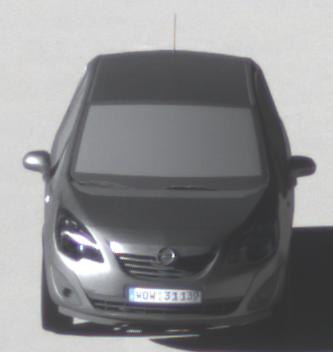
Make: Opel
Model: Meriva 1.4
Detailed model: Meriva (B)
Model produced from: 2010/05
Model produced until: 2013/11
Doors: 5
Color: gray
Road condition: dry road
Daytime: morning or afternoon
Contrast: high contrast